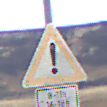
Verkehrszeichen: Gefahrenstelle
Zusatzzeichen unten: ZeitangabenOhneBeschraenkungAufWochentage2
Umgebung: Outdoor, Nature
Tageszeit: Midday
Wetter: Clear
Licht: Natural
Jahreszeit: NotSpecified
Kontrast: HighContrast